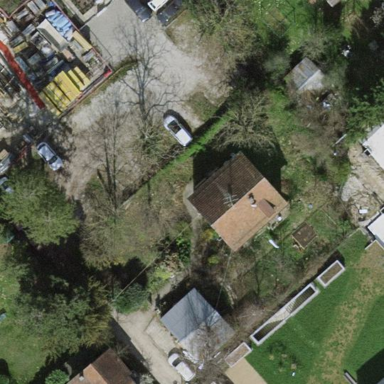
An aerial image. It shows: Garden enclosed by fence.